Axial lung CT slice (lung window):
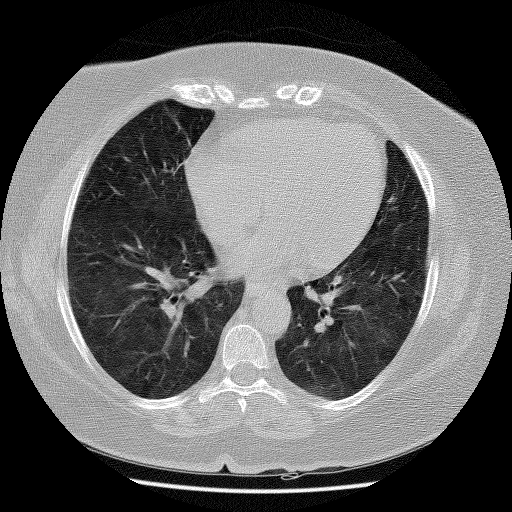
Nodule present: no